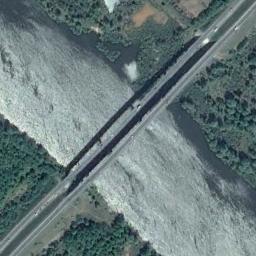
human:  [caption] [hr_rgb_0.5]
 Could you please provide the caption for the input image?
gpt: A bridge built on a river and dense green plants on both sides of the river .

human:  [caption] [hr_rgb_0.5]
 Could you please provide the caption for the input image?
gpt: There is a bridge over the river with some trees beside .

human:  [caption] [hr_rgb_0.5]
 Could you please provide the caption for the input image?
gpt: There are many green plants on both sides of the bridge .

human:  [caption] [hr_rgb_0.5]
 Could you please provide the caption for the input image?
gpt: Most of the area the bridge crosses is bare land .

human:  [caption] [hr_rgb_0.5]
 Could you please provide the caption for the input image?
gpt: A bridge connects the green areas on both sides of the river .